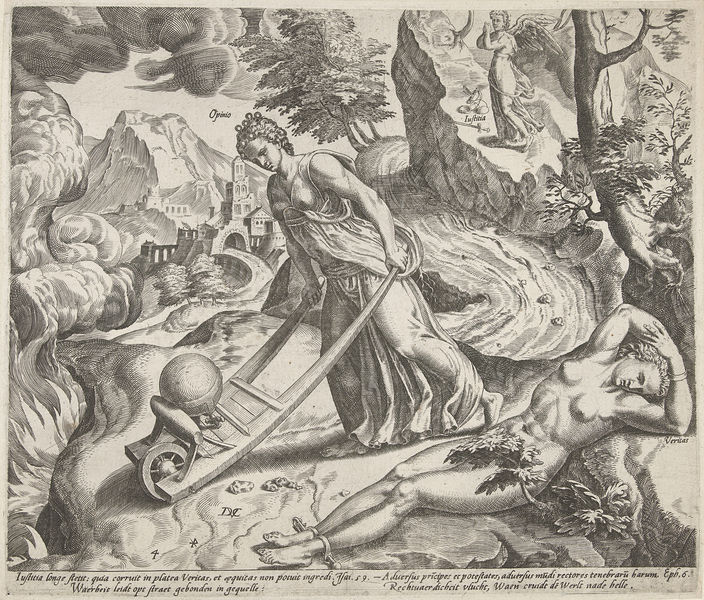
Titel: Verkeerde Overtuiging leidt de wereld naar de hel
Künstler: Dirck Volckertsz Coornhert
Standort: Amsterdam
Institution: Rijksmuseum
Schlagwörter: baum, berg, flügel, mann, nackt, umhang, wolken, bäume, frauen, landschaft, stadt, brust, frau, grau, zeichnung, weg, falten, pflanzen, engel, brüste, schrift, dorf, grafik, vegetation, rad, schubkarre, wagen, fluß, woken, burg, druckgraphik, schwarzweiss, druckgrafik, radierung, kugel, allegorie, globus, welt, diana, fessel, wahrheit, gefesselt, schiebkarre, meinung, schiebt